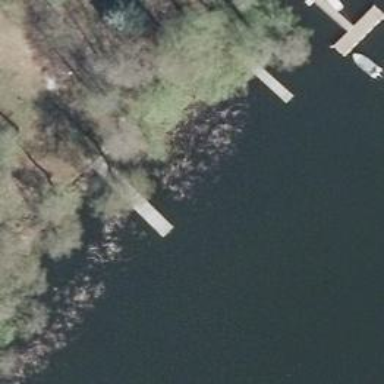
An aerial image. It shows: Man-made pier.